Question: I want to open a notebook, say 'IPython - beyond normal Python'. To achieve this, I perform the following steps, in order.
1. Move to the place where IPython Notebook is installed.
2. cd to 'Notebooks'. iPython dashboard opens in a browser with list of available notebooks.
3. Click on the desired notebook.
The third step opens a new tab, but I can't see the contents of the notebook. A screen shot of what appears under that tab is shown below.
How can I see the contents of the notebook?
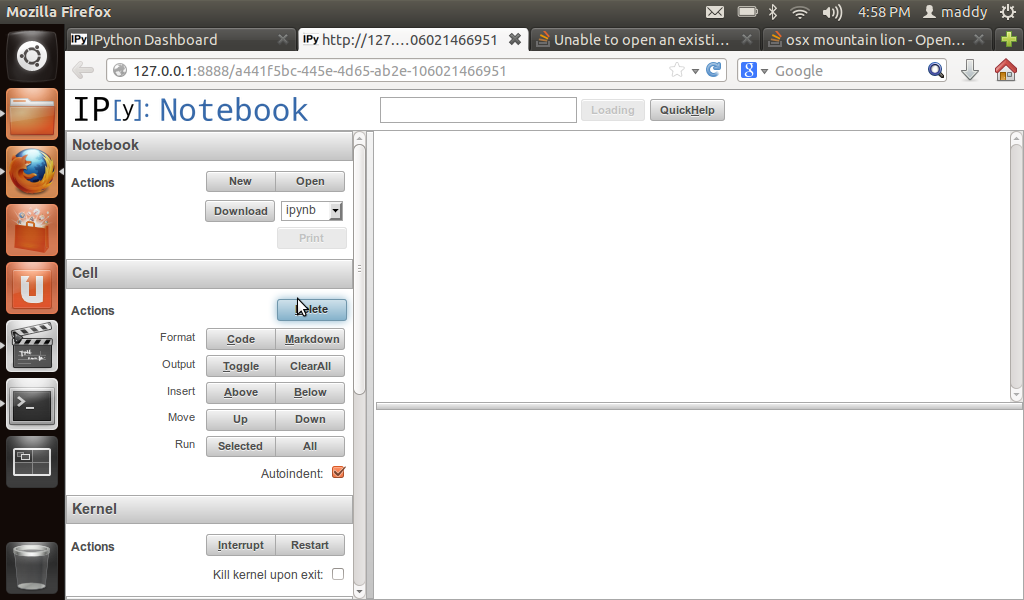
Answer: I would say that the notebook format <URL> and you are running IPython v0.12 that only read notebook v3. There is a warning message in newer versions if the notebook version is more recent than IPython.
Also IPython, not iPython if possible.